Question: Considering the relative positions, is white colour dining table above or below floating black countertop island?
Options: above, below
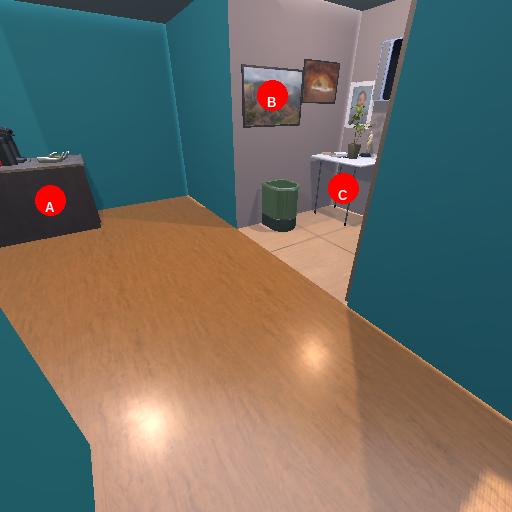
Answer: above